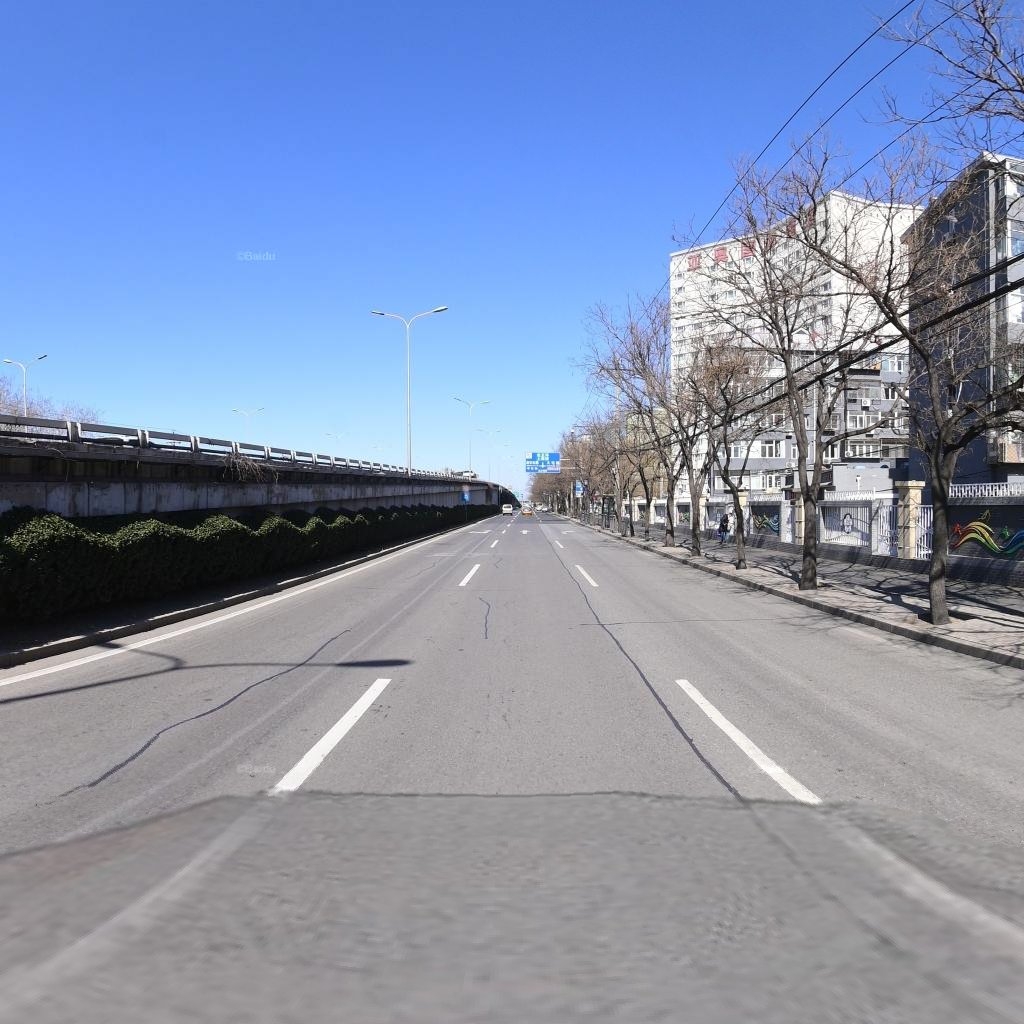
Region: Chaoyang
Road damage annotations: longitudinal patch, longitudinal patch, longitudinal patch, longitudinal patch, transverse patch